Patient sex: M
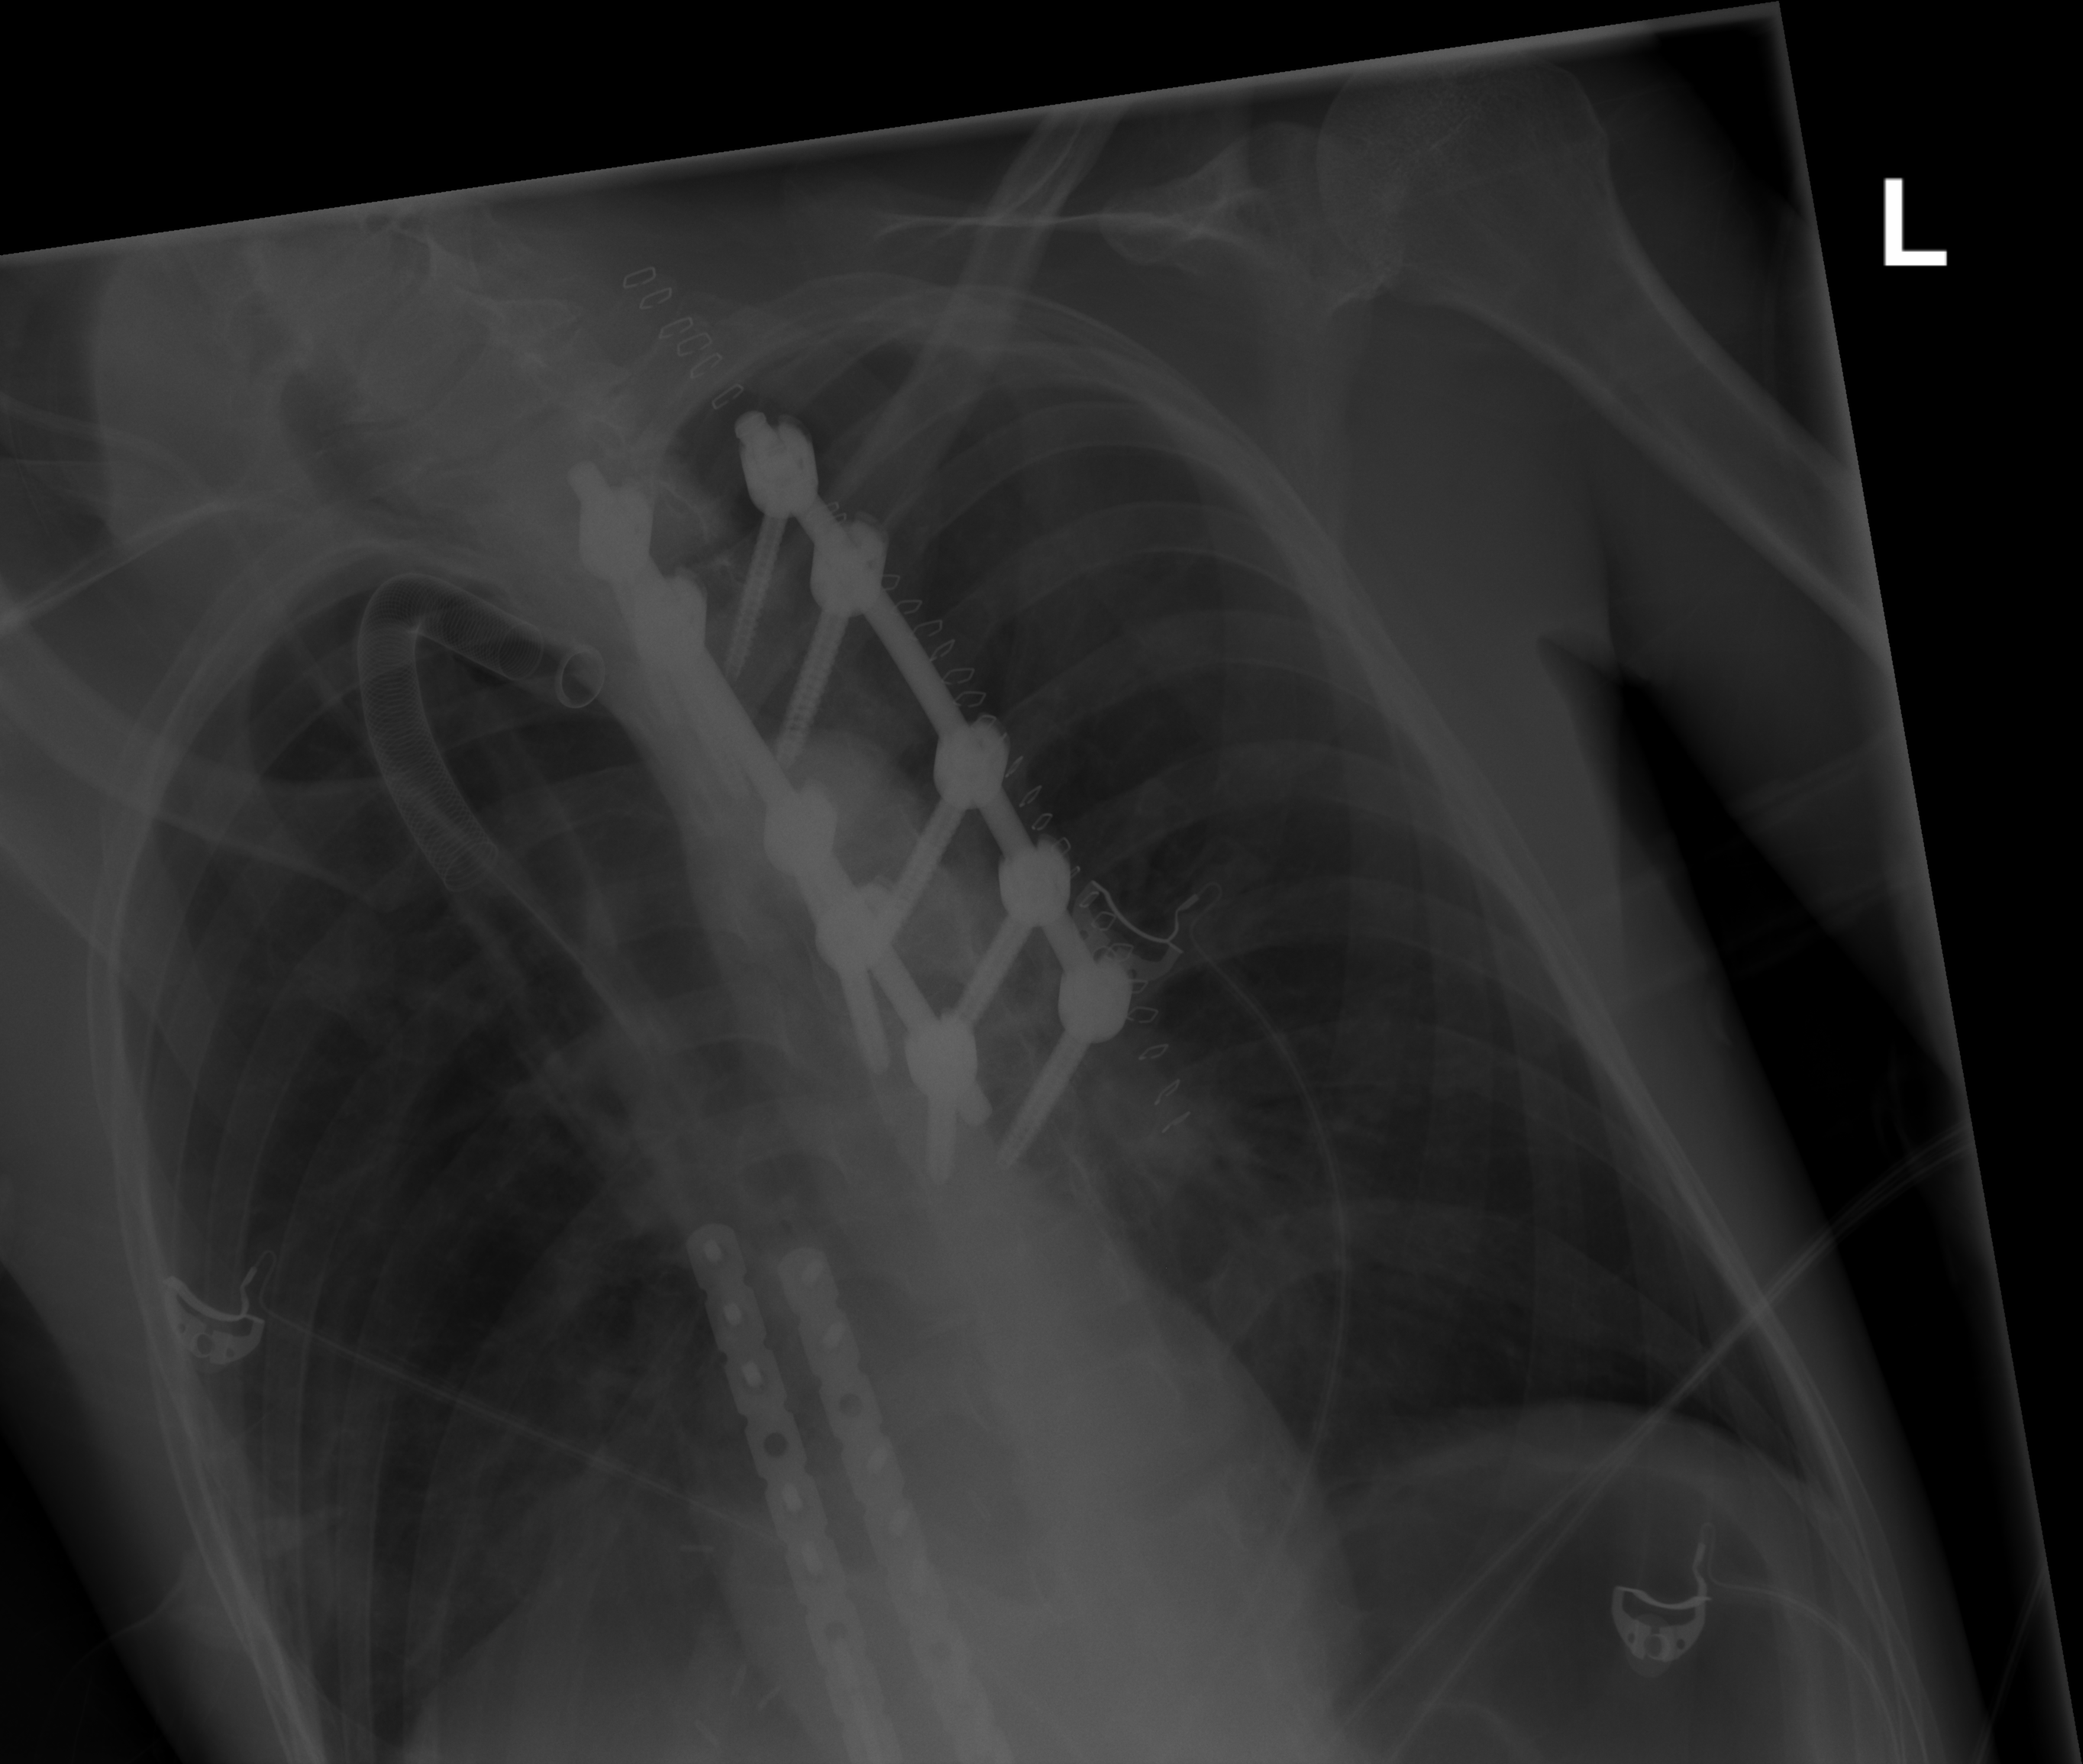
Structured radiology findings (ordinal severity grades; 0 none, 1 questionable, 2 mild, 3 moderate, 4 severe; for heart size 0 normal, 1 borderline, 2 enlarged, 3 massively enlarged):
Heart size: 0
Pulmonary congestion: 0
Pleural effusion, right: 0
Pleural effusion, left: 0
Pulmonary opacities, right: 0
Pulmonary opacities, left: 0
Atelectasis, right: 2
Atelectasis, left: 0